Field crop: maize
Growth stage: 2
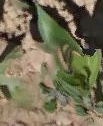
Species: maize